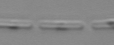
Label: Skeletonema